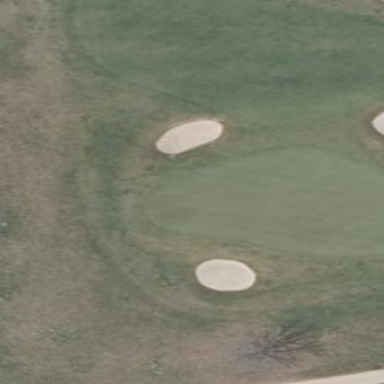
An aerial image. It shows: Golf green.